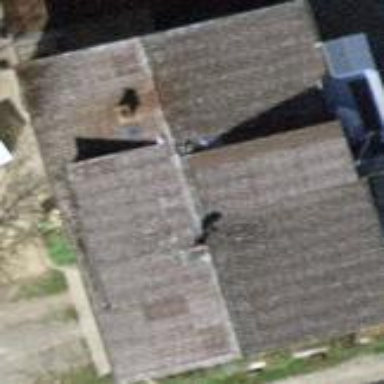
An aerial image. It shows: Detached building with gabled roof.